This wavelet scalogram was computed from a rotor test-rig vibration snapshot. What is the most likely rotor condition (normal, misalignment, unbalance, looseness)?
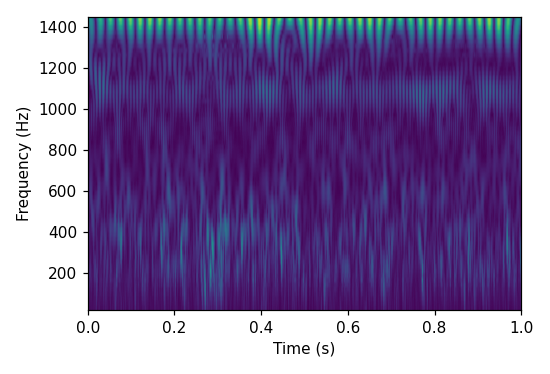
Answer: unbalance